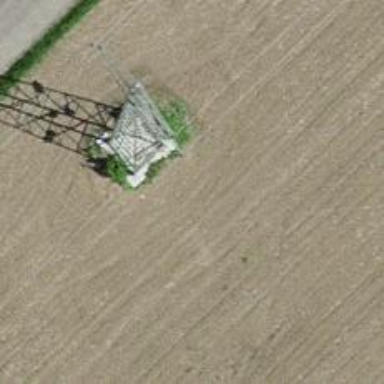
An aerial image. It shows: Lattice structure tower.